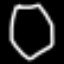
Label: octagon